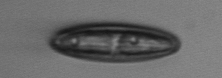
Label: pennate